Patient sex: M
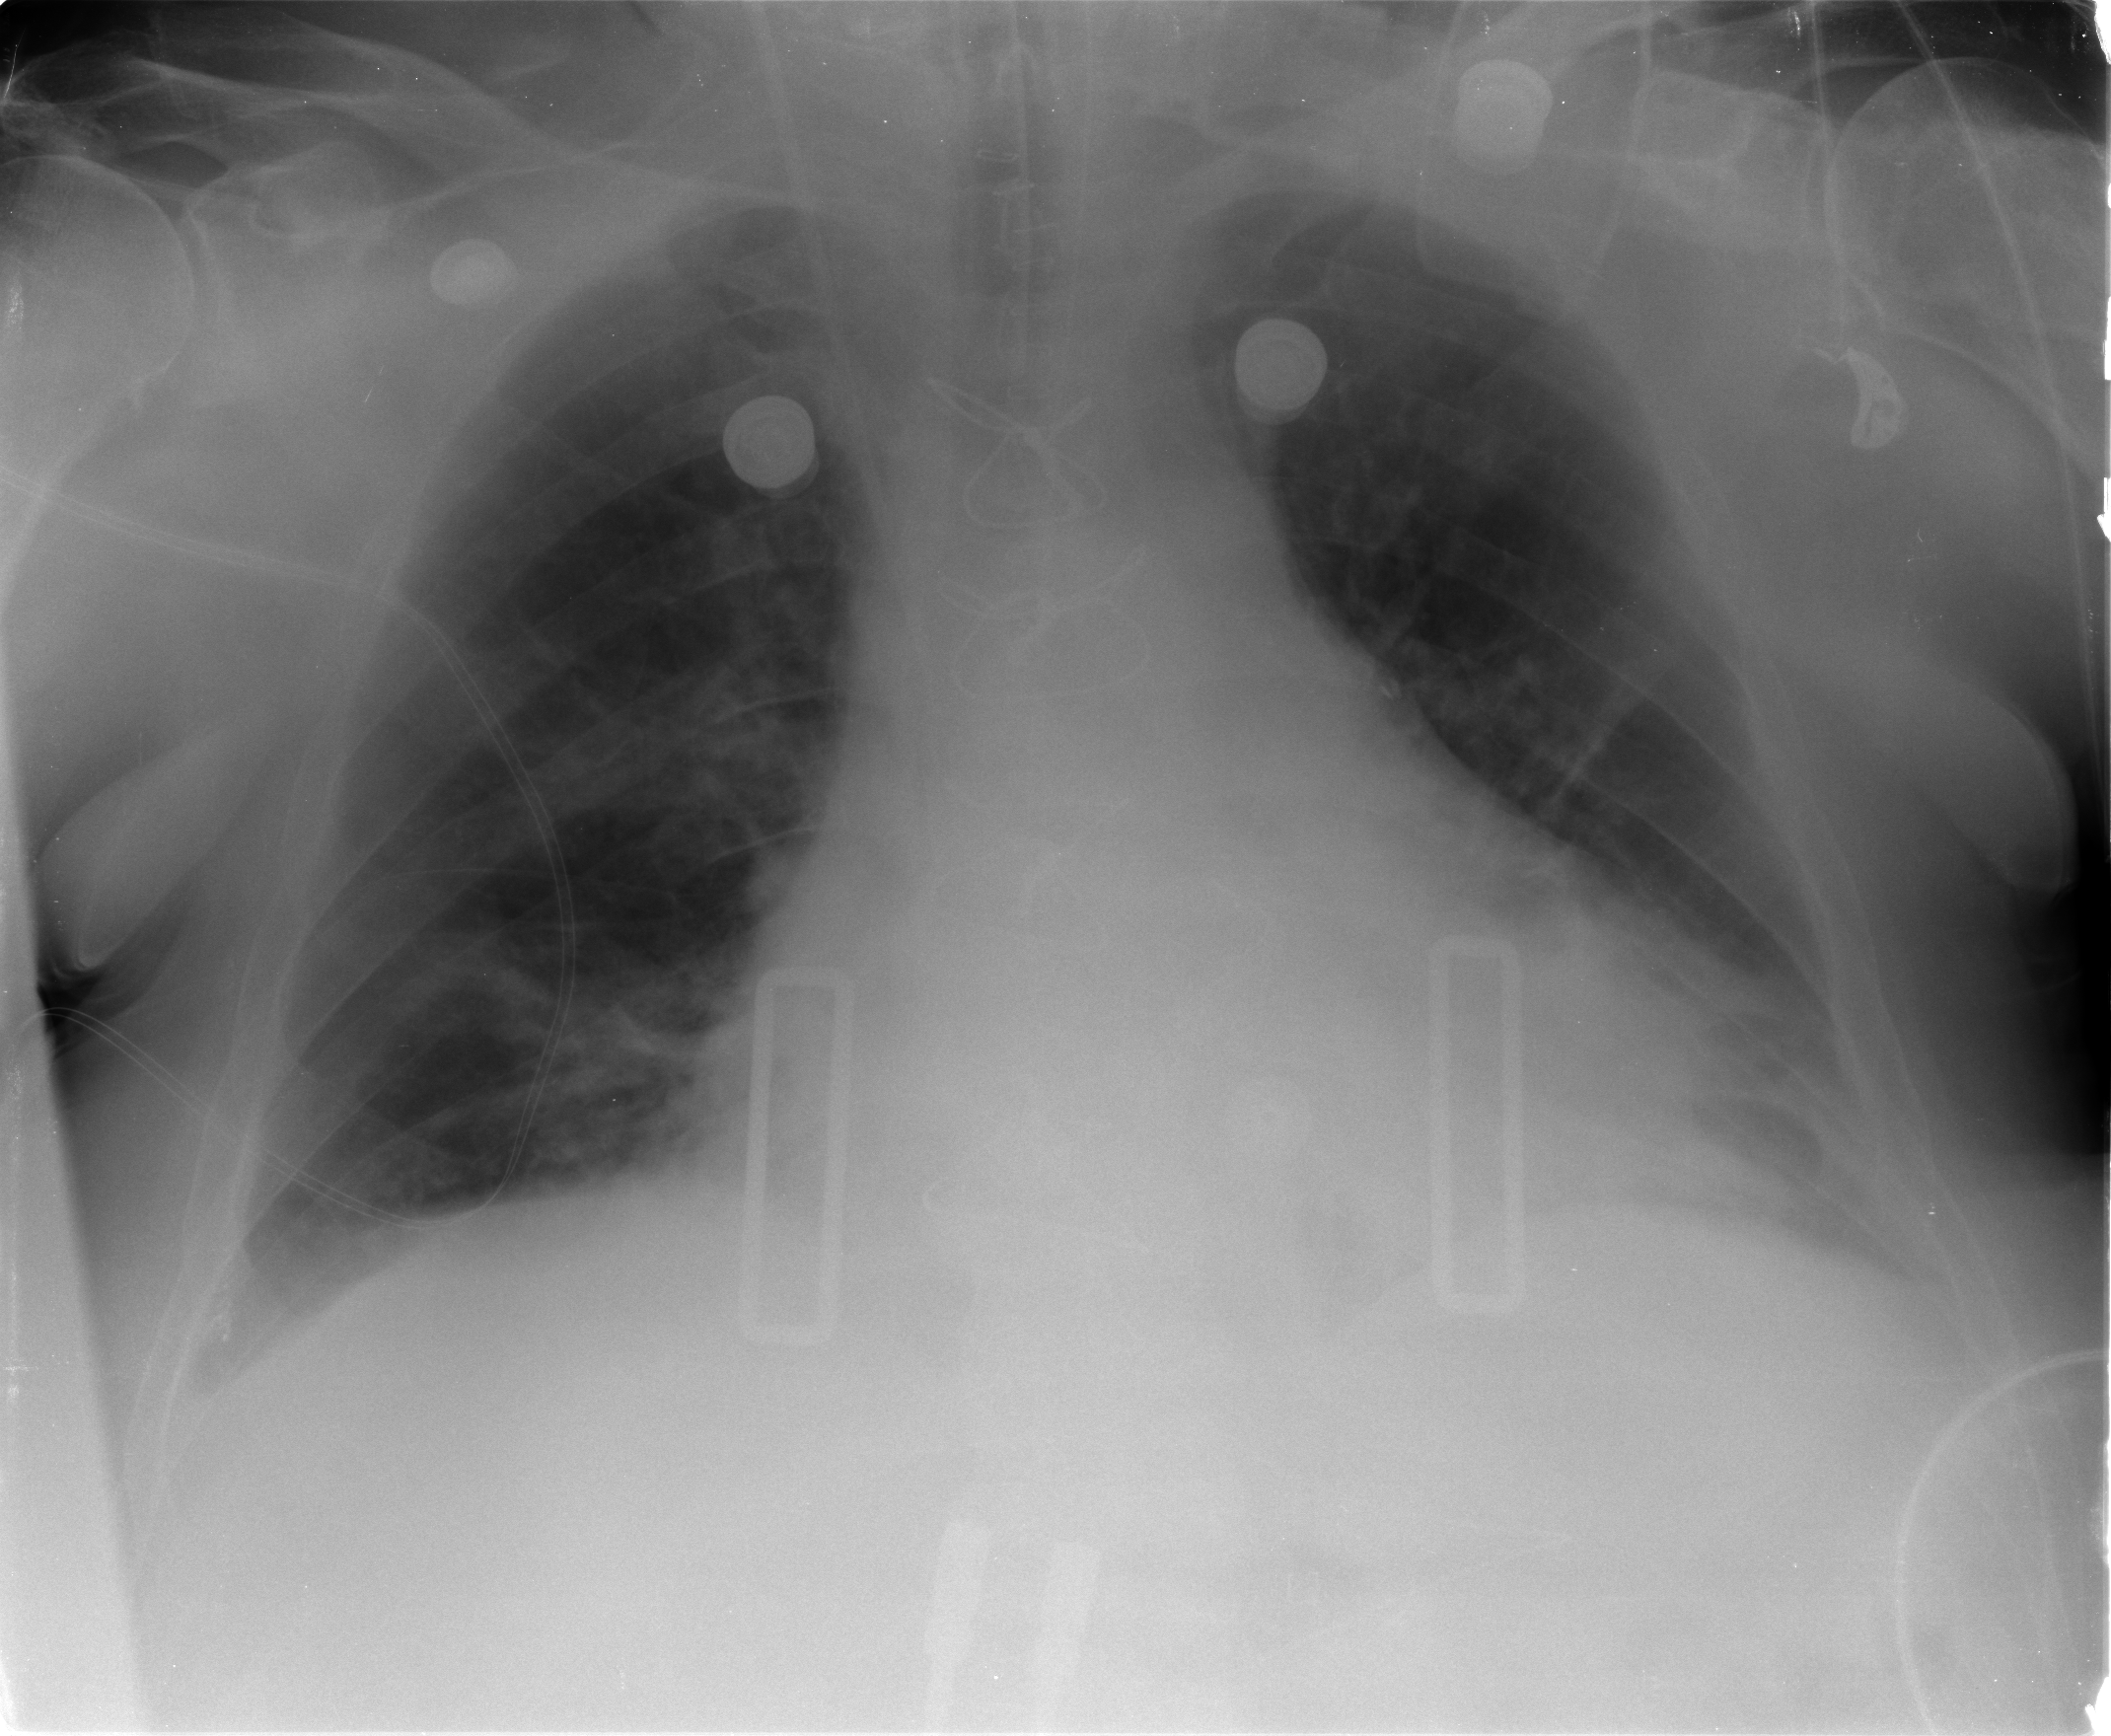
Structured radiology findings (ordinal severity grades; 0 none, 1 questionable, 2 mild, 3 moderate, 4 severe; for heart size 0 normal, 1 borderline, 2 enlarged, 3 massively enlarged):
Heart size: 2
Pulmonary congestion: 2
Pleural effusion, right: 2
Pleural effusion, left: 2
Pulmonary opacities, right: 2
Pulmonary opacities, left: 1
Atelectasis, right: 2
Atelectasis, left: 2